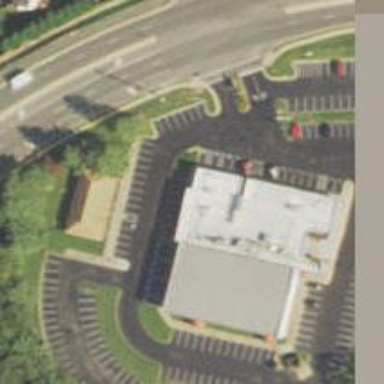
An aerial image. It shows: Parking space is available.